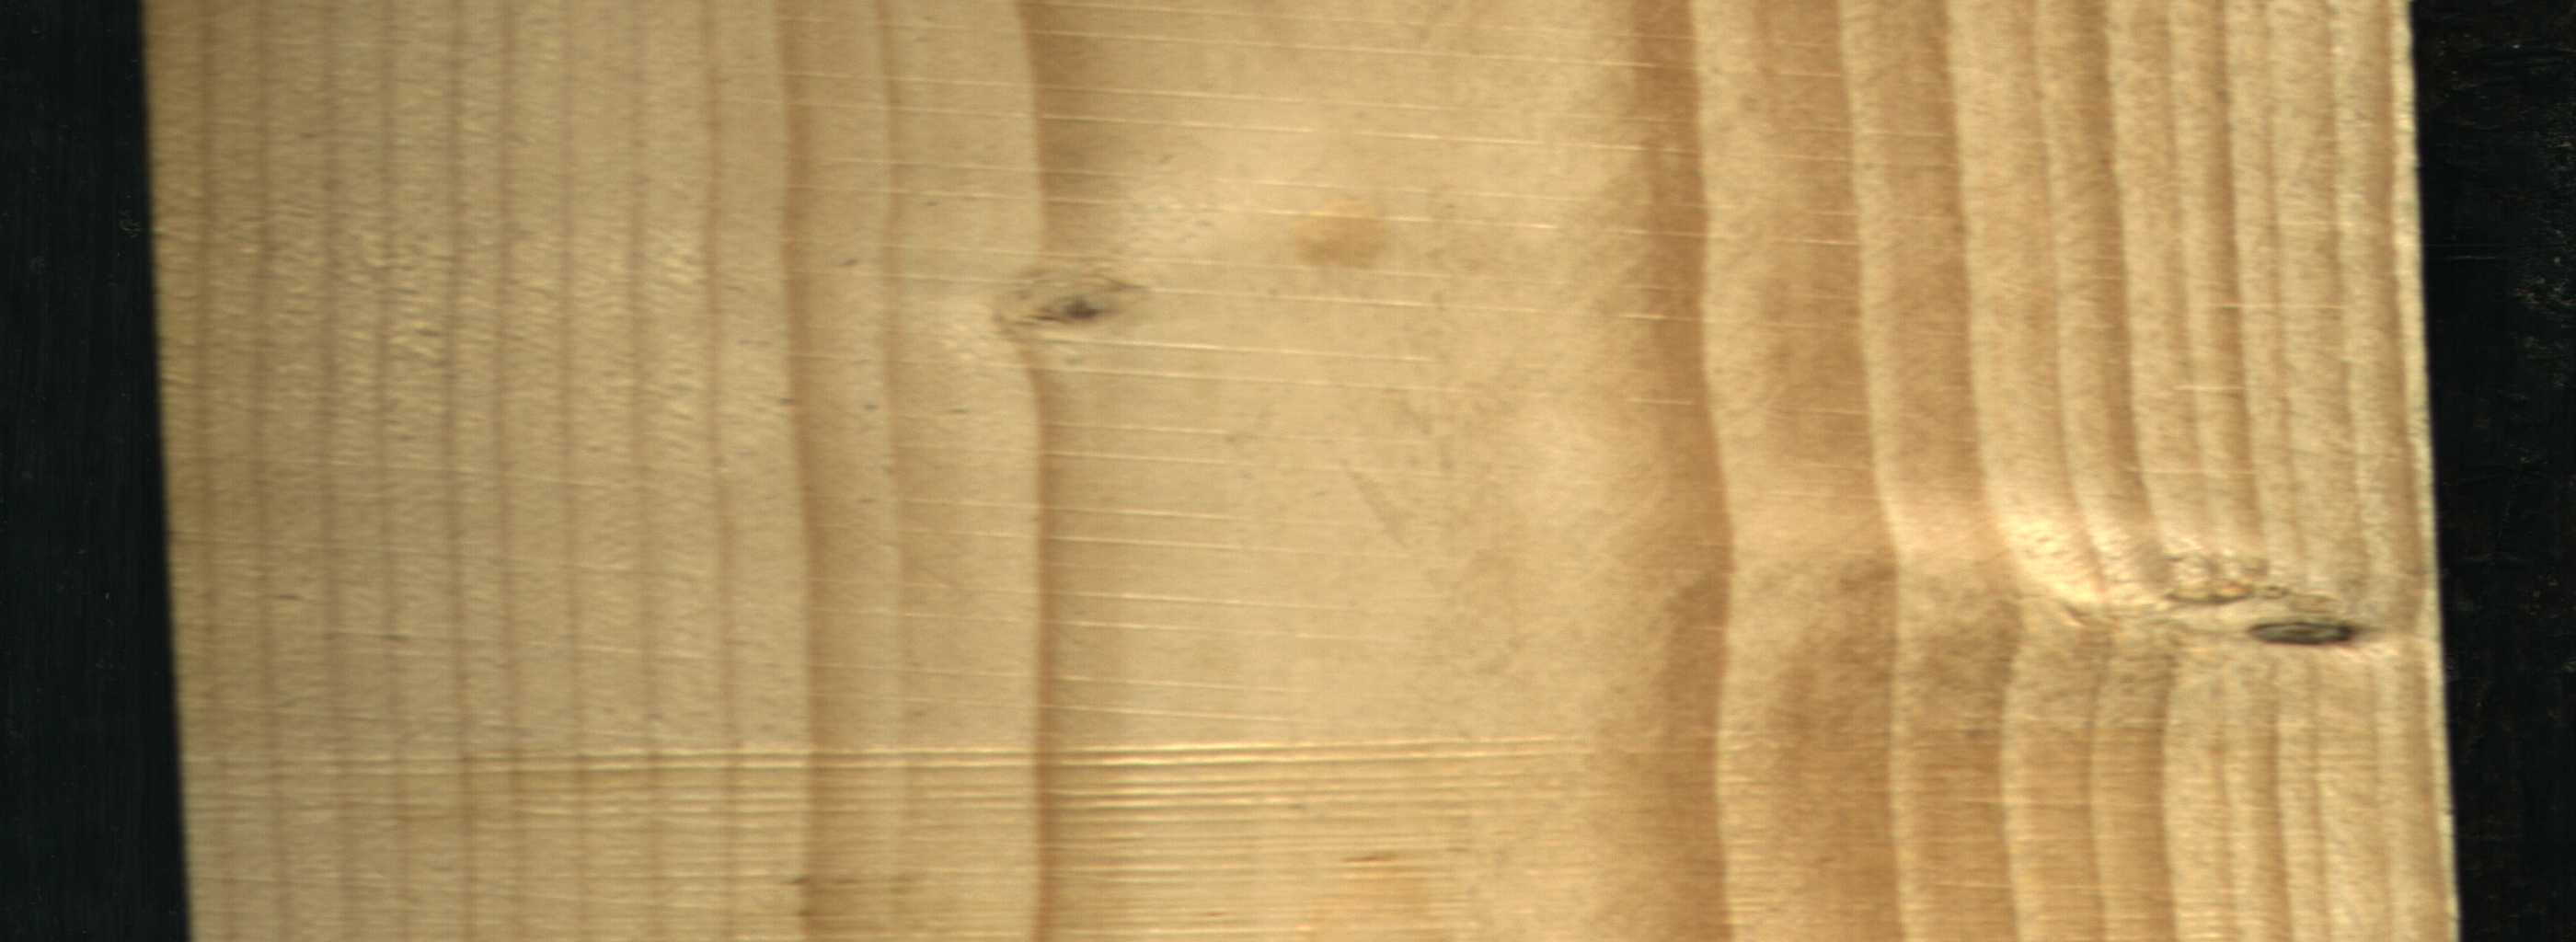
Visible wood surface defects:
Live_Knot
Live_Knot